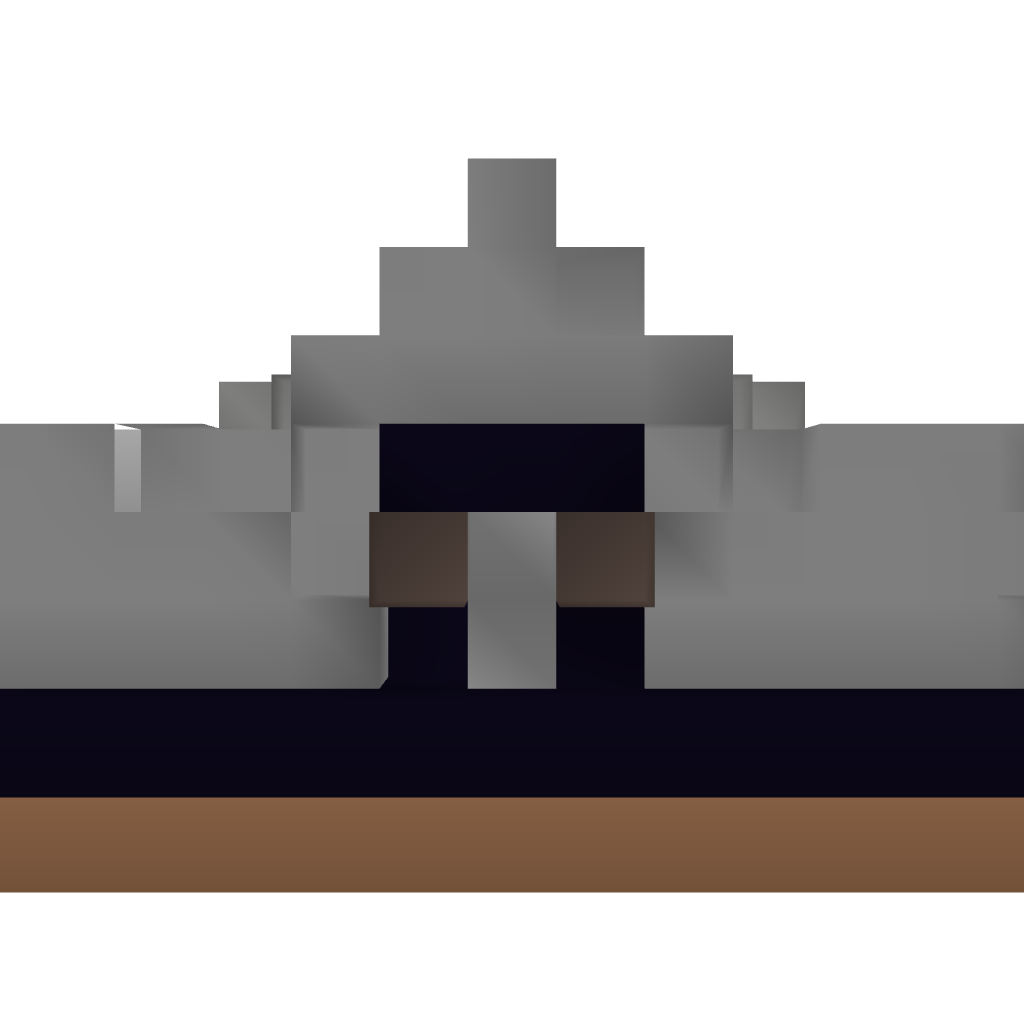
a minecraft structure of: small-medieval-peasant-house